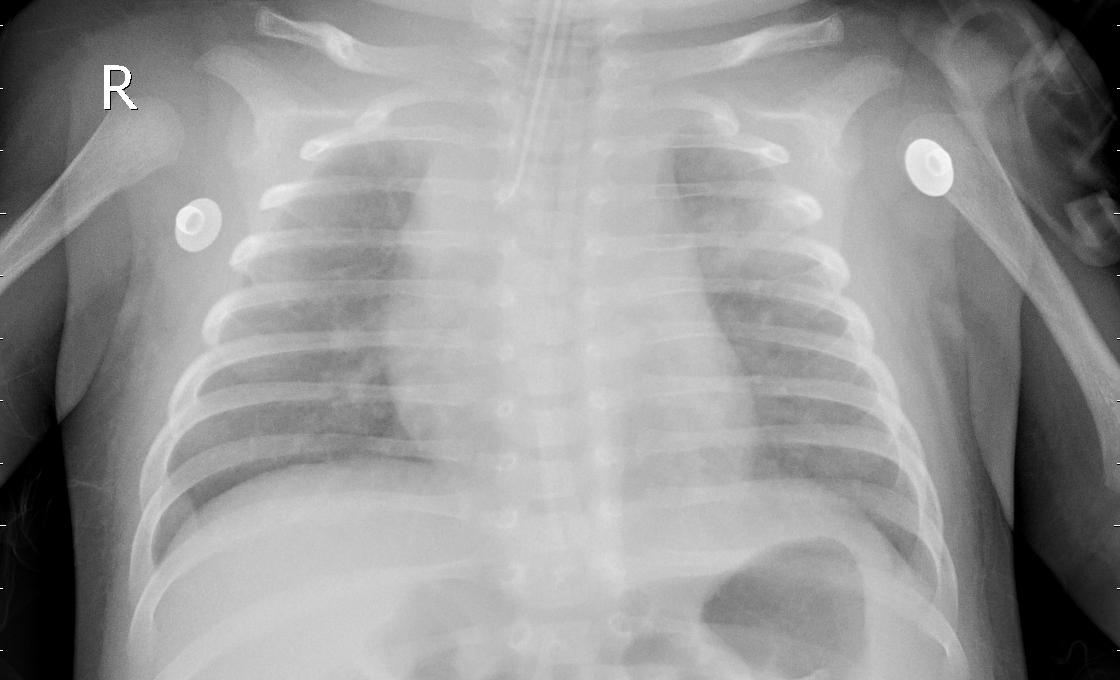
Diagnosis: PNEUMONIA